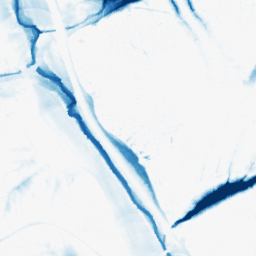
Category: morphological
Decomposition family: morphological_ellipse
Decomposition parameters: operation: closing
width: 30
height: 50
Upsampling method: bicubic
Upsampling parameters: scale: 2
Upsampling scale: 2